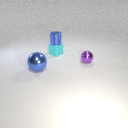
large blue metal sphere to the left of small purple metal sphere